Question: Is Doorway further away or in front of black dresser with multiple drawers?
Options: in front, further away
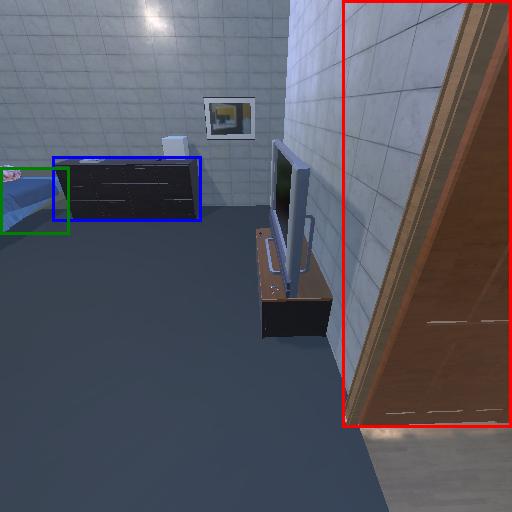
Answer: in front